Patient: sex F, age 40
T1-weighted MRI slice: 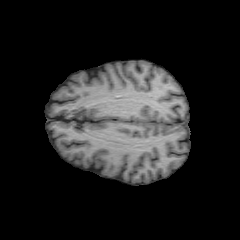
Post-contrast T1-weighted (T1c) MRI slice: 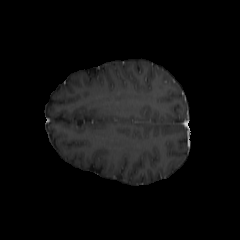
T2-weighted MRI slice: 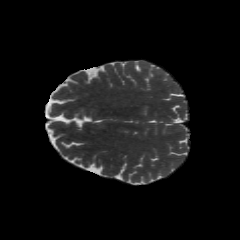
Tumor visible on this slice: no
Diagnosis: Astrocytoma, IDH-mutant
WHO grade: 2